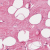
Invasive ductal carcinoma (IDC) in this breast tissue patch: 0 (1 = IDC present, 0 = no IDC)